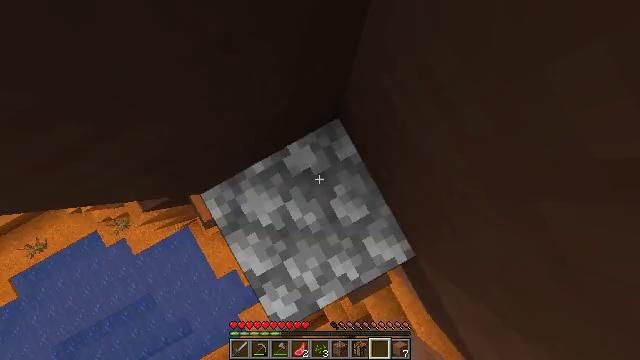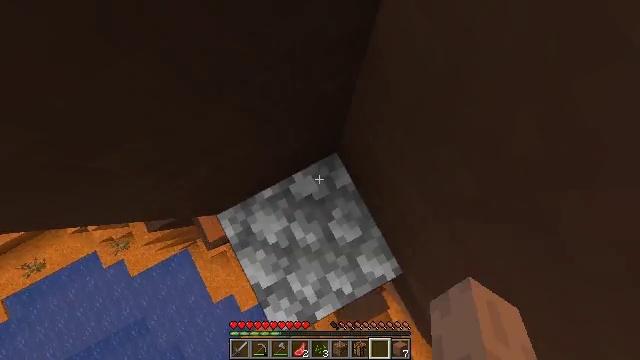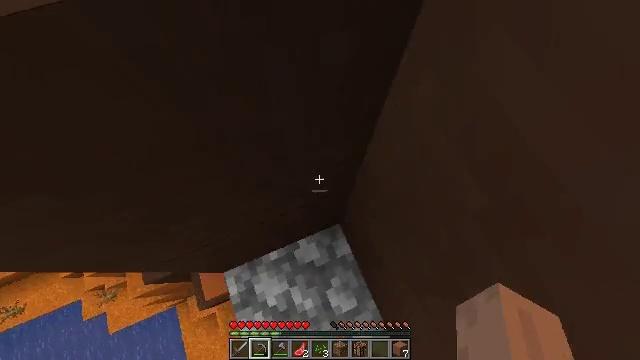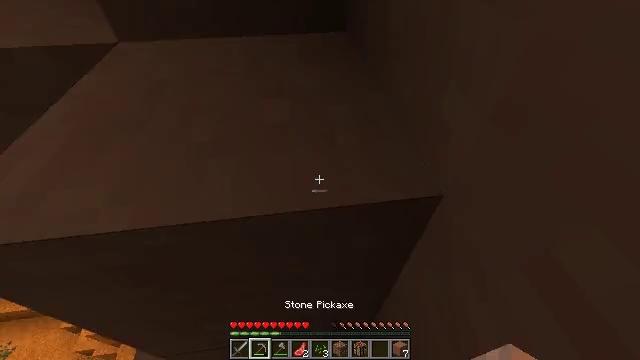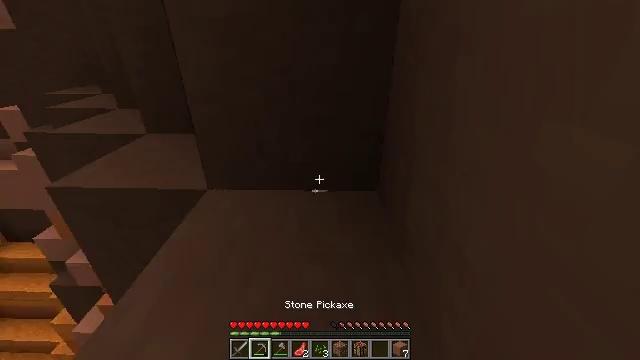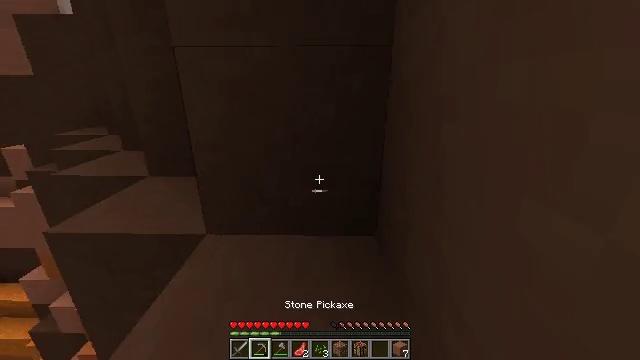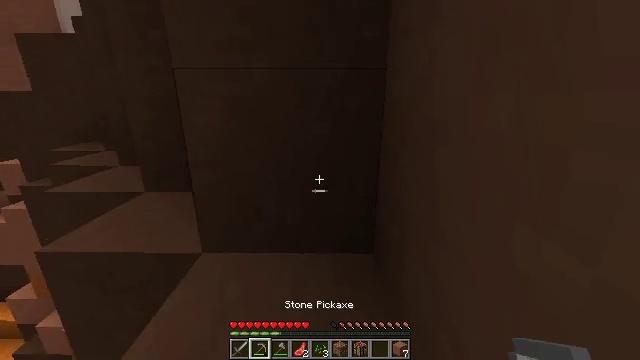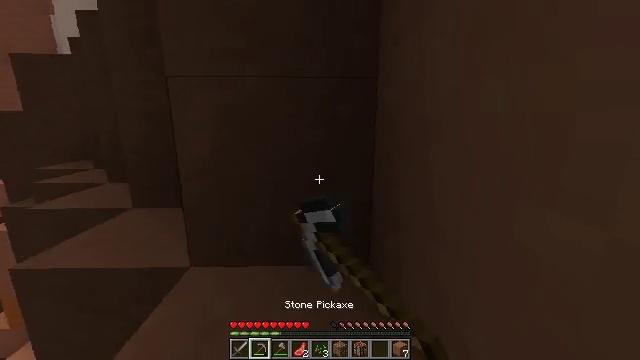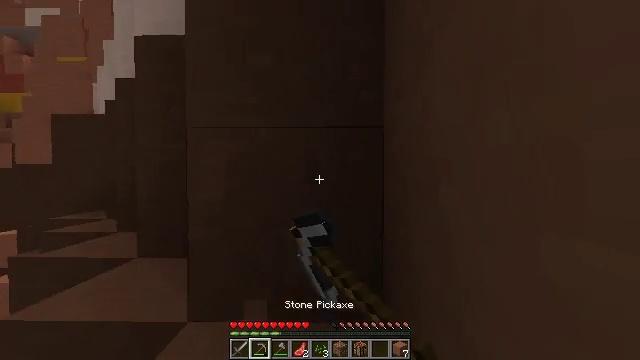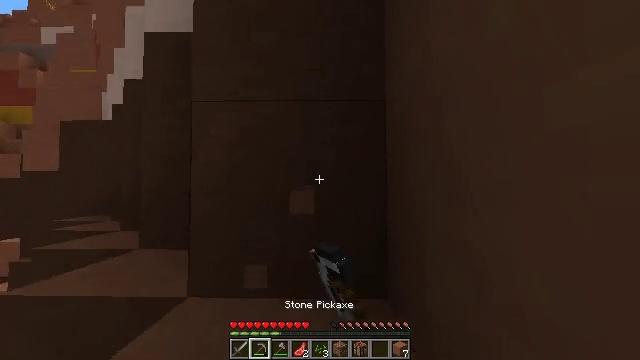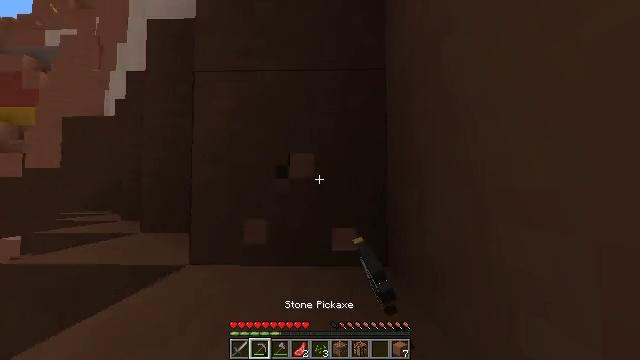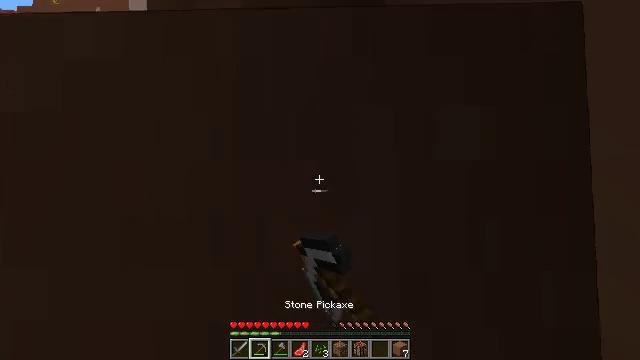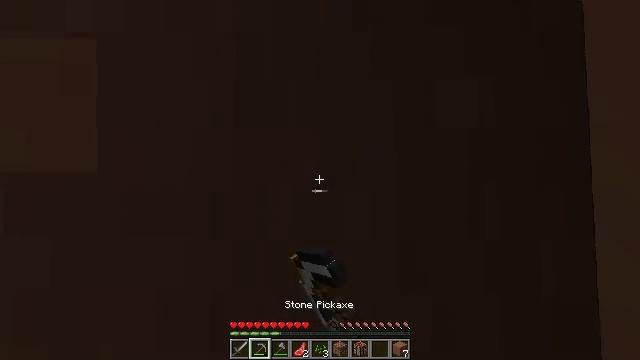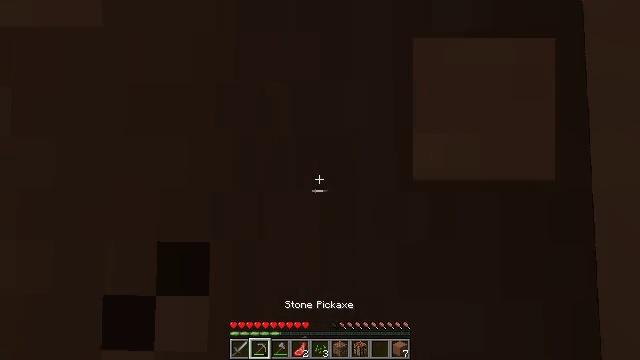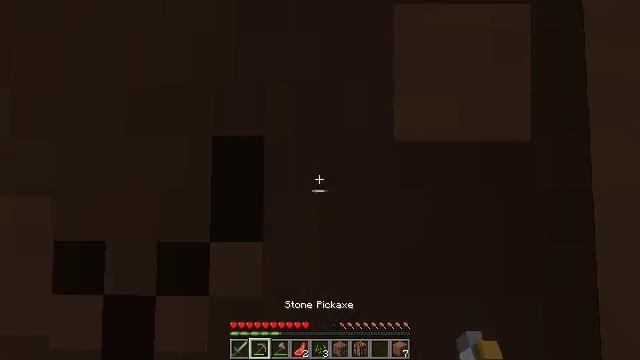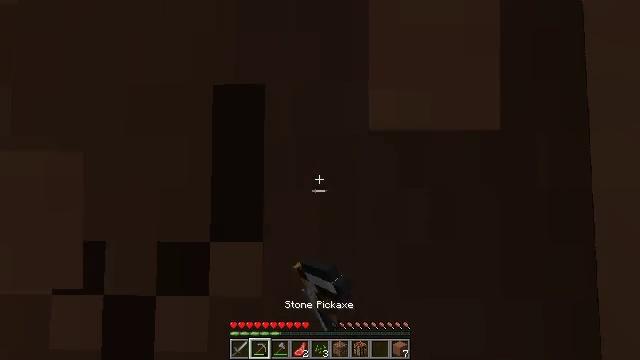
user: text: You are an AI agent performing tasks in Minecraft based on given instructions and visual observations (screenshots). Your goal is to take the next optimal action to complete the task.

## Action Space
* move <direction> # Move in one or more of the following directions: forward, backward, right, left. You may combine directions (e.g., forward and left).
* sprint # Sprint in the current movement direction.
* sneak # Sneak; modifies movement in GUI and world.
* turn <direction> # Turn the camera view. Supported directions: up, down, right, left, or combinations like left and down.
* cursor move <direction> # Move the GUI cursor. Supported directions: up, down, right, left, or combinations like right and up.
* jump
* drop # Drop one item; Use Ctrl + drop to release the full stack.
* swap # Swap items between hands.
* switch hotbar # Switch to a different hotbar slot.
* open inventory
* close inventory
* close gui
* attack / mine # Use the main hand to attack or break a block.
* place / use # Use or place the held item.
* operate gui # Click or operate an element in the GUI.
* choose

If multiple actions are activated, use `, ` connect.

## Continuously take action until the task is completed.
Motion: motion action
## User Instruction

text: Gather brown terracotta from a building.
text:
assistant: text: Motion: turn left and up, jump
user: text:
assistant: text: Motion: turn left and up, jump, switch to hotbar 2
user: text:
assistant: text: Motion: turn left and up, jump, switch to hotbar 2
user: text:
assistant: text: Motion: turn left and up, switch to hotbar 2
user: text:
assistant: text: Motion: turn up, switch to hotbar 2
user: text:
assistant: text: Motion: turn up, attack / mine
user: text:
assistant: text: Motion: turn right and up, attack / mine
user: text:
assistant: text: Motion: turn left and up, attack / mine
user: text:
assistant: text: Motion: turn up, attack / mine
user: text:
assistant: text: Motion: attack / mine
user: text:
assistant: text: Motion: attack / mine
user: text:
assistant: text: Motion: attack / mine
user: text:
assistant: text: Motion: attack / mine
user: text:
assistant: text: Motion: attack / mine
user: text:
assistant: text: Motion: attack / mine
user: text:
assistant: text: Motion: attack / mine
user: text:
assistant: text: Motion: turn left and up, attack / mine
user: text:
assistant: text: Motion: turn left and up, attack / mine
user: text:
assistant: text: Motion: turn up, attack / mine
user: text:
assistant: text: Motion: turn up, attack / mine
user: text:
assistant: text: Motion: turn up, attack / mine
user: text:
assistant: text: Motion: turn up, attack / mine
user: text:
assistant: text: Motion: turn up, attack / mine
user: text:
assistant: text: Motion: attack / mine
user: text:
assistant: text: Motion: turn up, attack / mine
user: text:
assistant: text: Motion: turn up, attack / mine
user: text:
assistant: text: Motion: turn left and up, attack / mine
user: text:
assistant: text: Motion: turn left and up, attack / mine
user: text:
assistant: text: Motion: attack / mine
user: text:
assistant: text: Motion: attack / mine